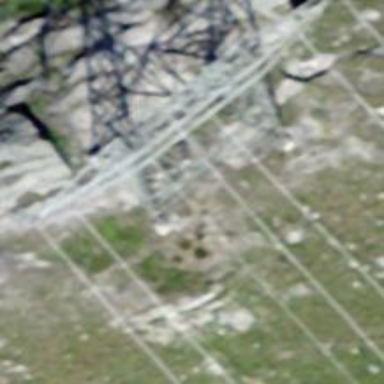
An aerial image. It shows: Three power lines with cables.